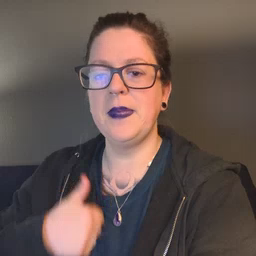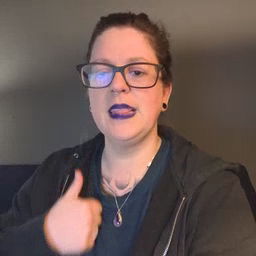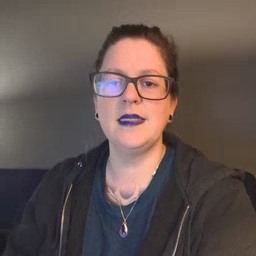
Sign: bath